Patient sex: M
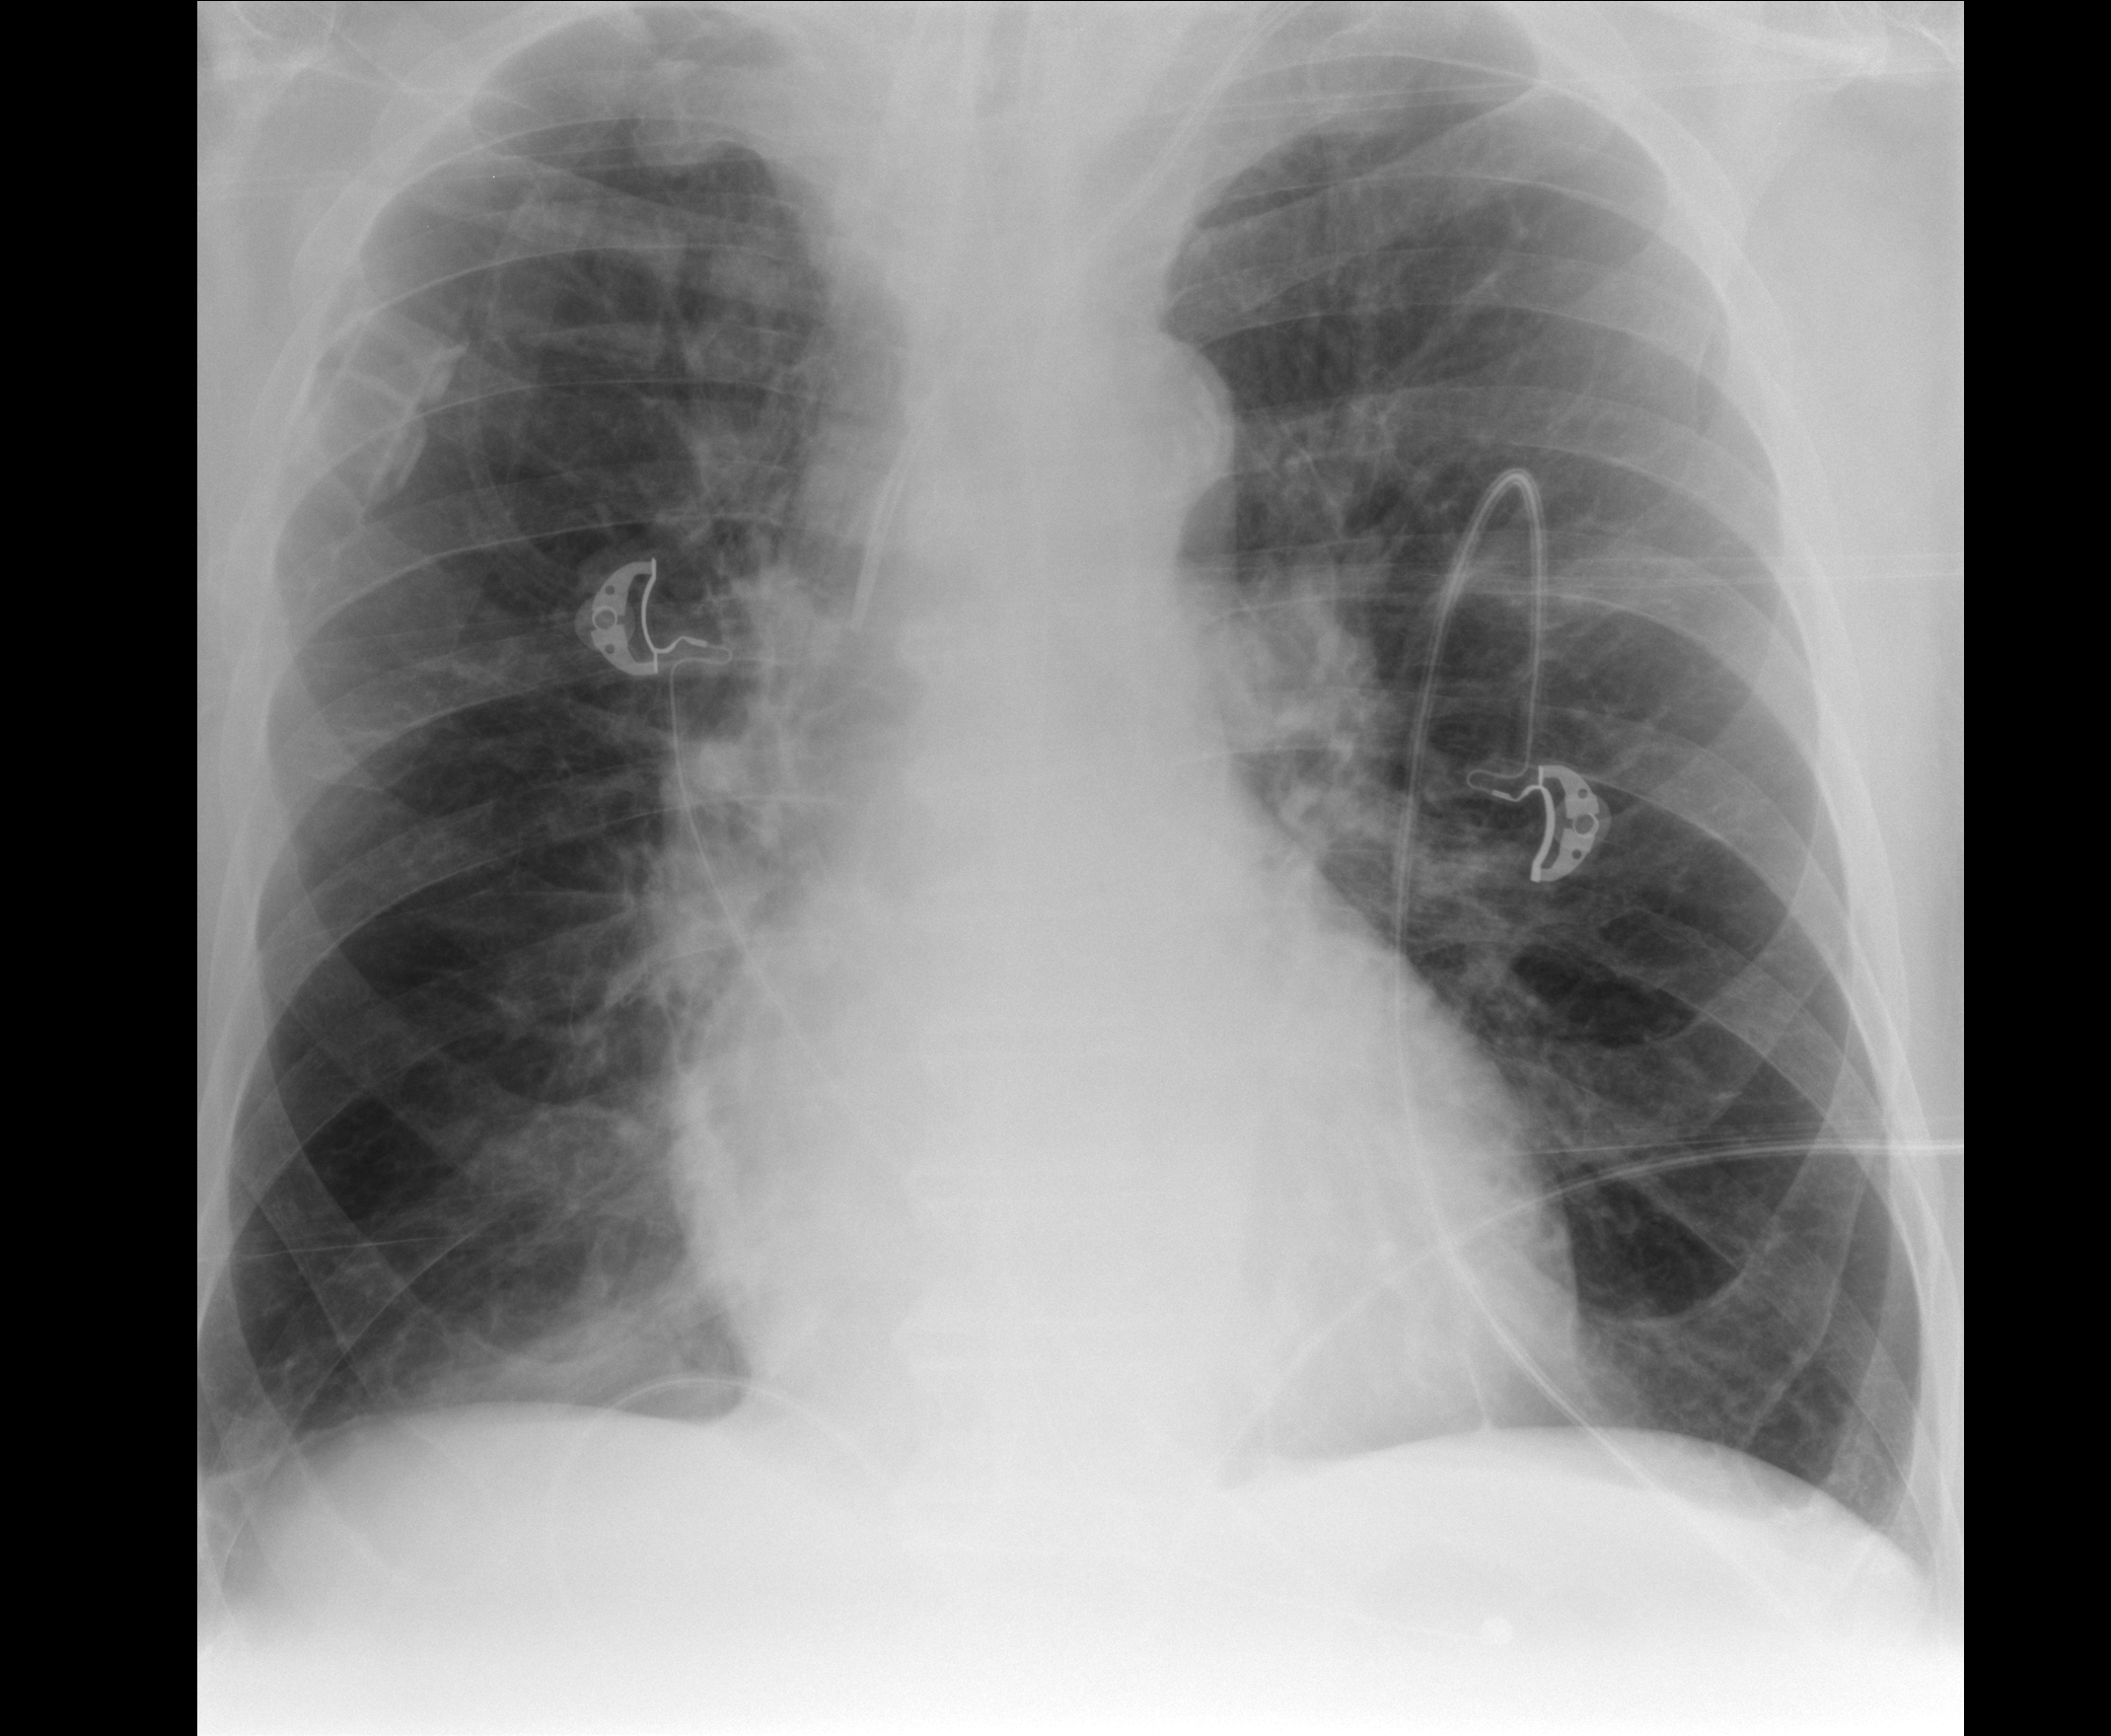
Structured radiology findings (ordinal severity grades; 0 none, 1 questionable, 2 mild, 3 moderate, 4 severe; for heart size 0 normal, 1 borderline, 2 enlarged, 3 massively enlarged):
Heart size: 0
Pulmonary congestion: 0
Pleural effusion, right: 1
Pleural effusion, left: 0
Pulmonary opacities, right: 0
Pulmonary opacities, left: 0
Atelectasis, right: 2
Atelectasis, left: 0